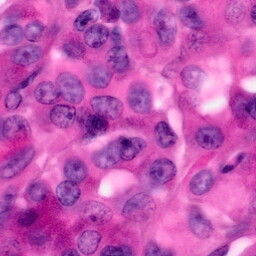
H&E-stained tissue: Pancreatic